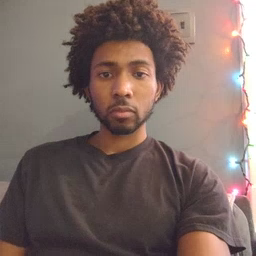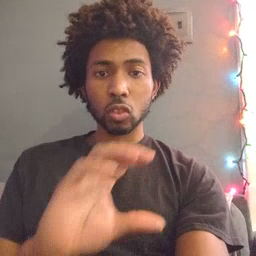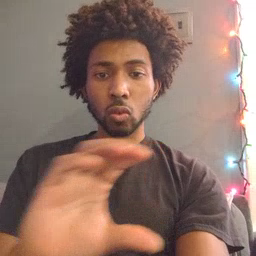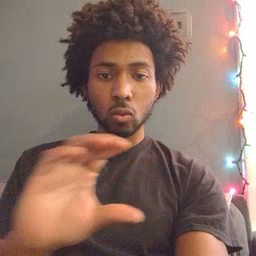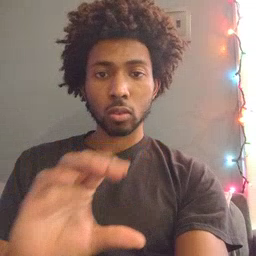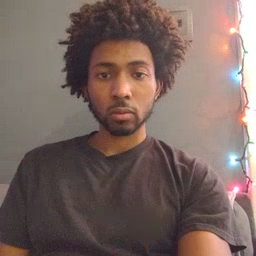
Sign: chocolate